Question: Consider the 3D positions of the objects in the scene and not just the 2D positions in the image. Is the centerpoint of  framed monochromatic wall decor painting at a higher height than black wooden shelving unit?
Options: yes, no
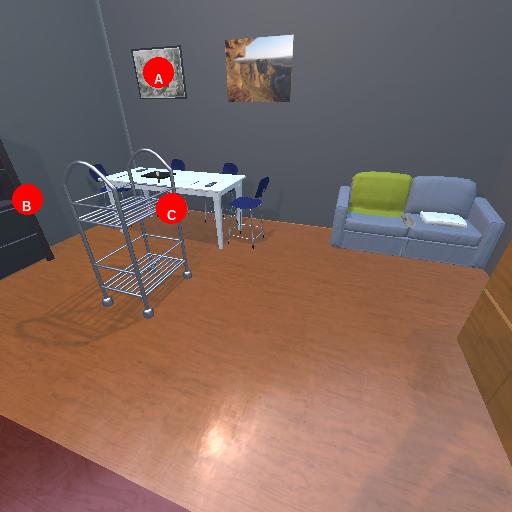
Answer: yes